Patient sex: M
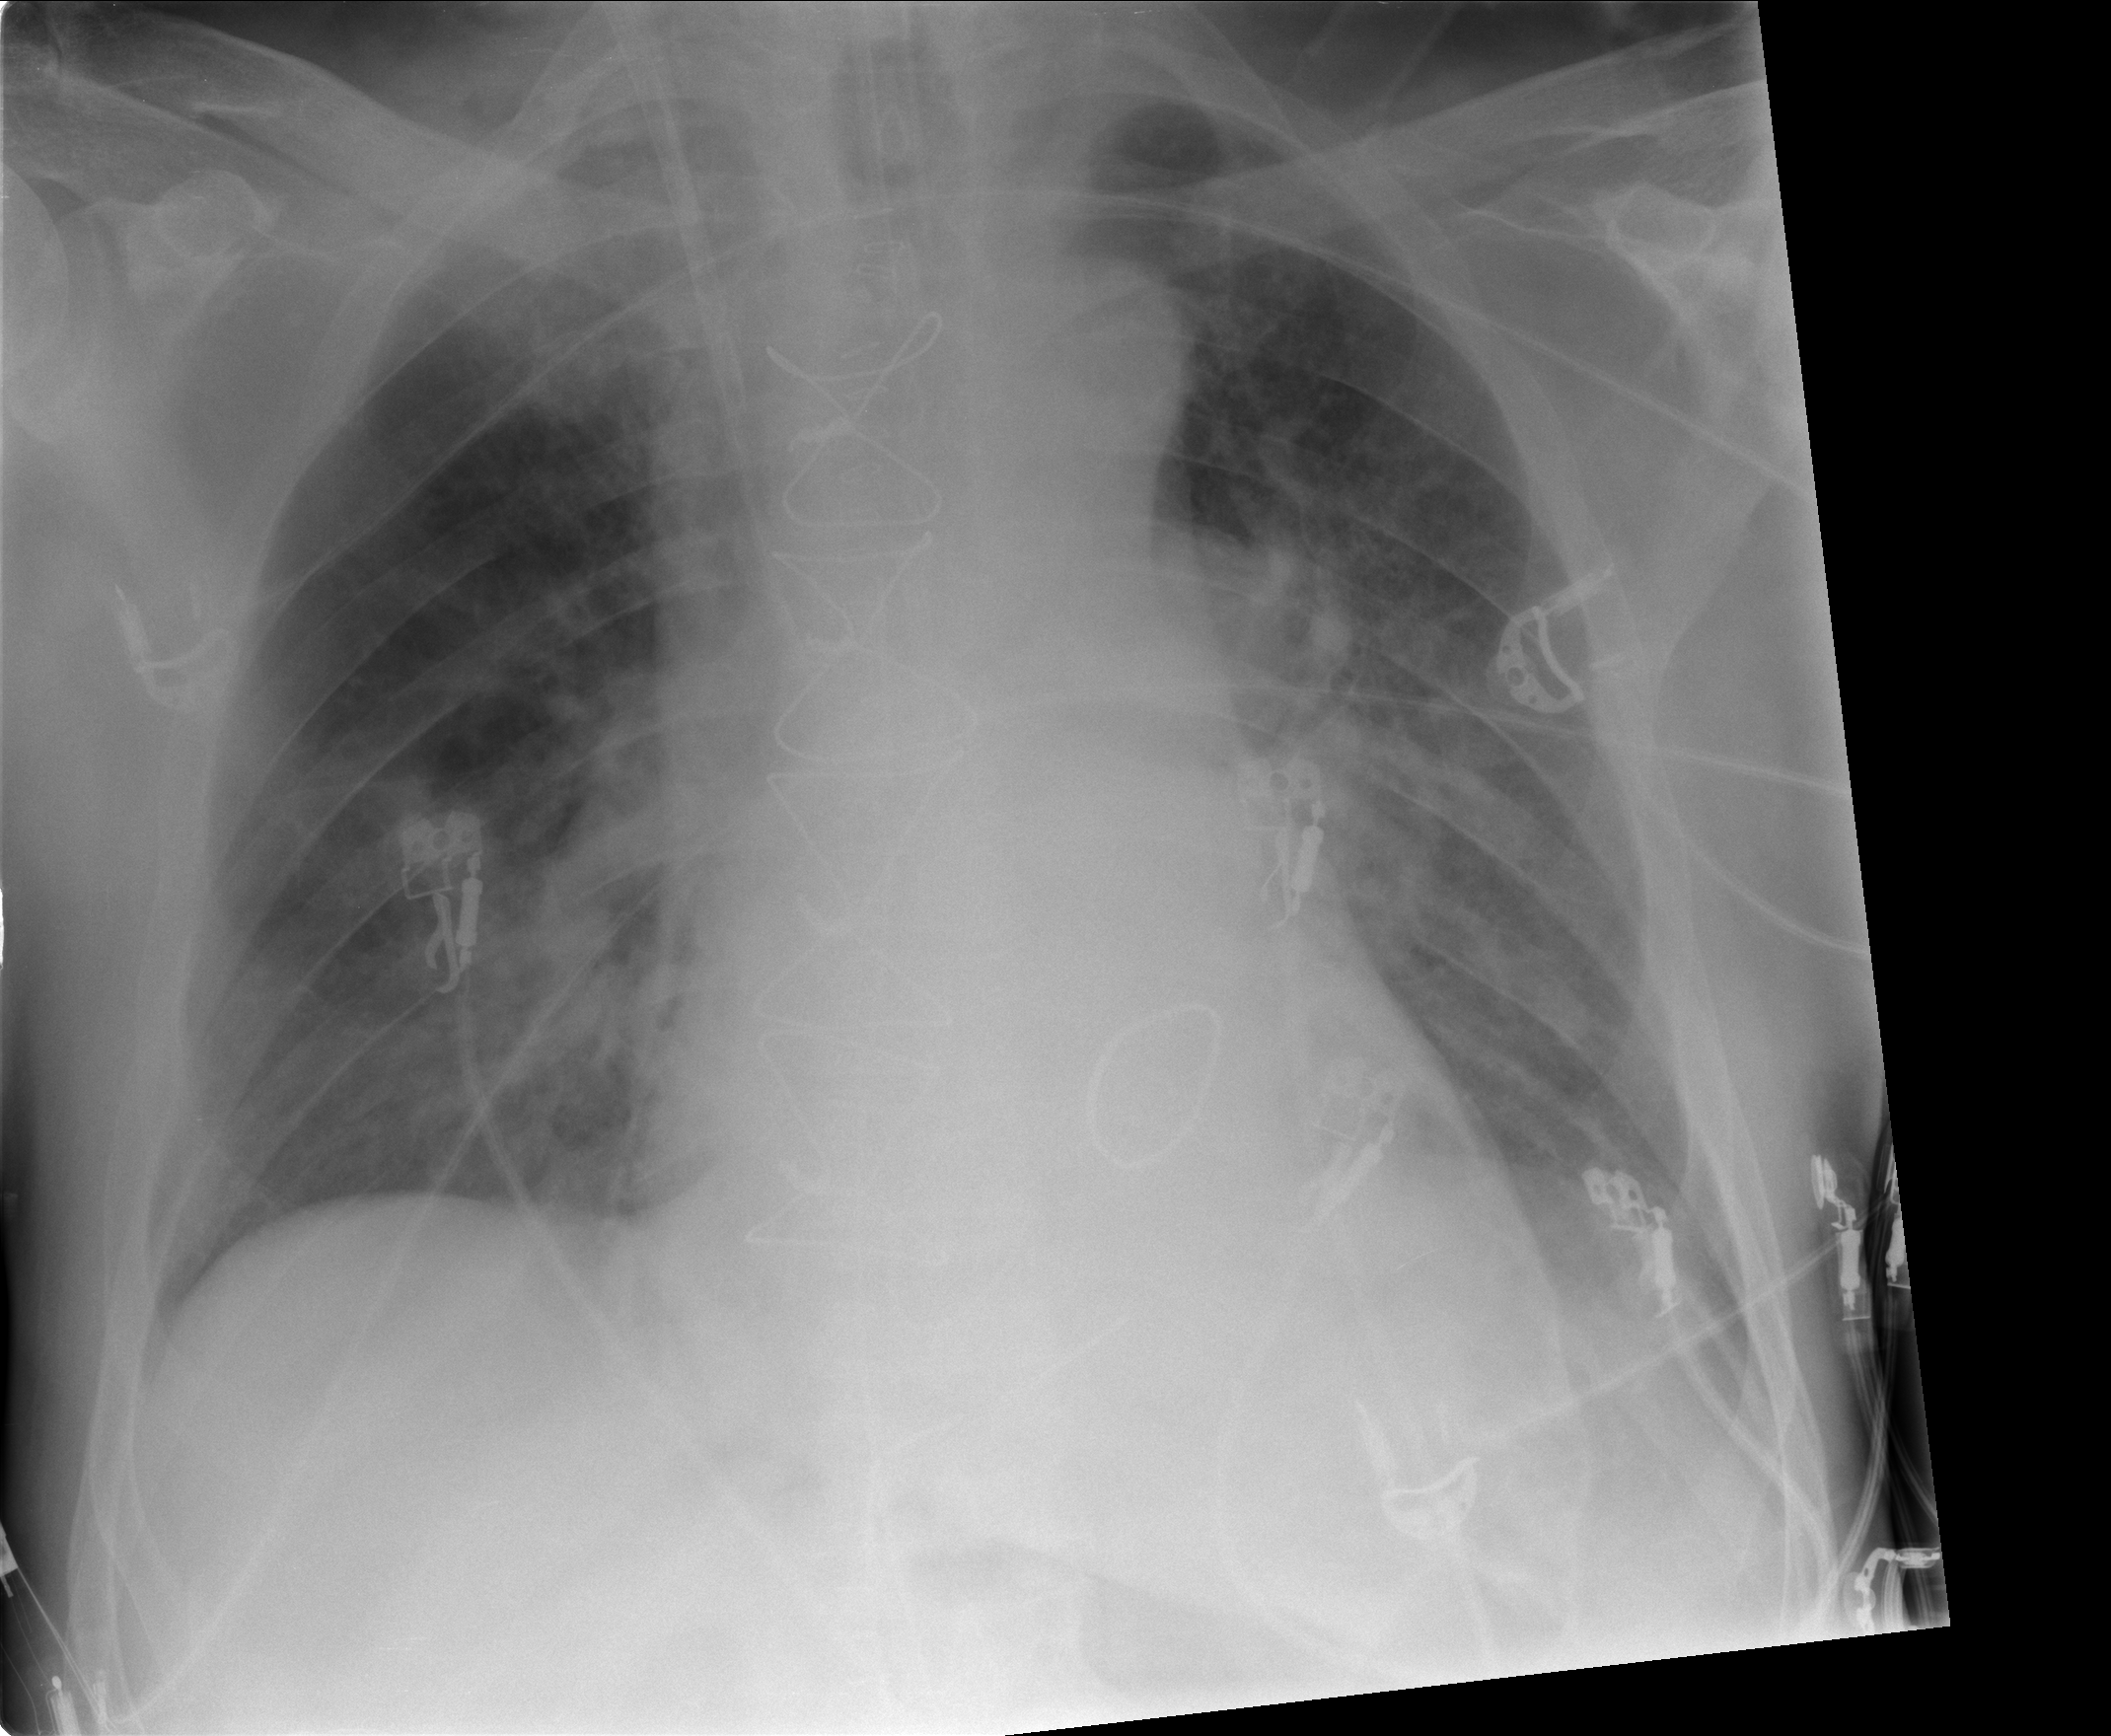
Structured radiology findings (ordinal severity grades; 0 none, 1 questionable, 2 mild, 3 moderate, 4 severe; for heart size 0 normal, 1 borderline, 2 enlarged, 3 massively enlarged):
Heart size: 0
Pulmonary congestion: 3
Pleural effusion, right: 0
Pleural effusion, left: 0
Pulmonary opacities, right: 2
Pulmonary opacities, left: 2
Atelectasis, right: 2
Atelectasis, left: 2